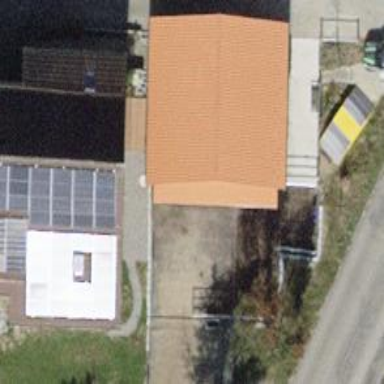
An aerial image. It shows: Stable building.